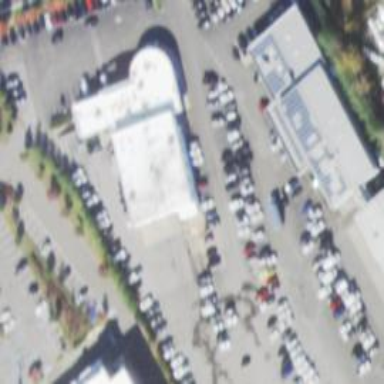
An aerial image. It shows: Building that houses car shop.